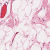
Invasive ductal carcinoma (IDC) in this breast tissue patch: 0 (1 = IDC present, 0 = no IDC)